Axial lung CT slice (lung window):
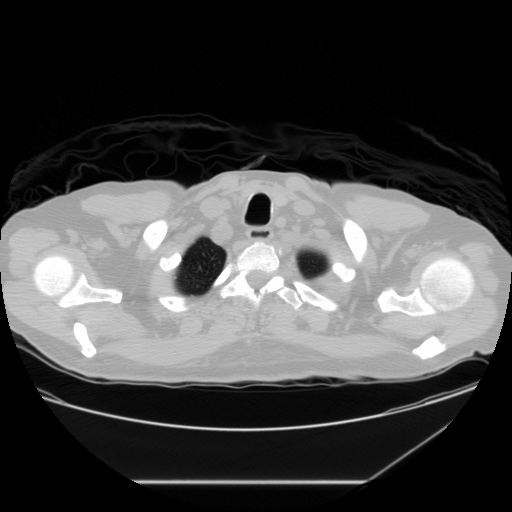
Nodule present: no